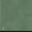
Piece: xx